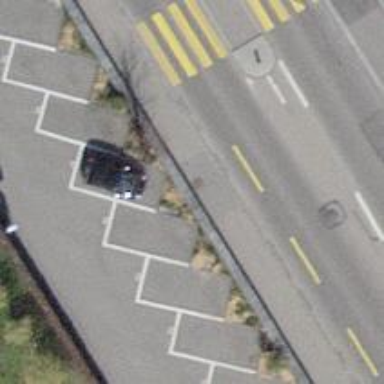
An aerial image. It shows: Parking area with surface.